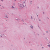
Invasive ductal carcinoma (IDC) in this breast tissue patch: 0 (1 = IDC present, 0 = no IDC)